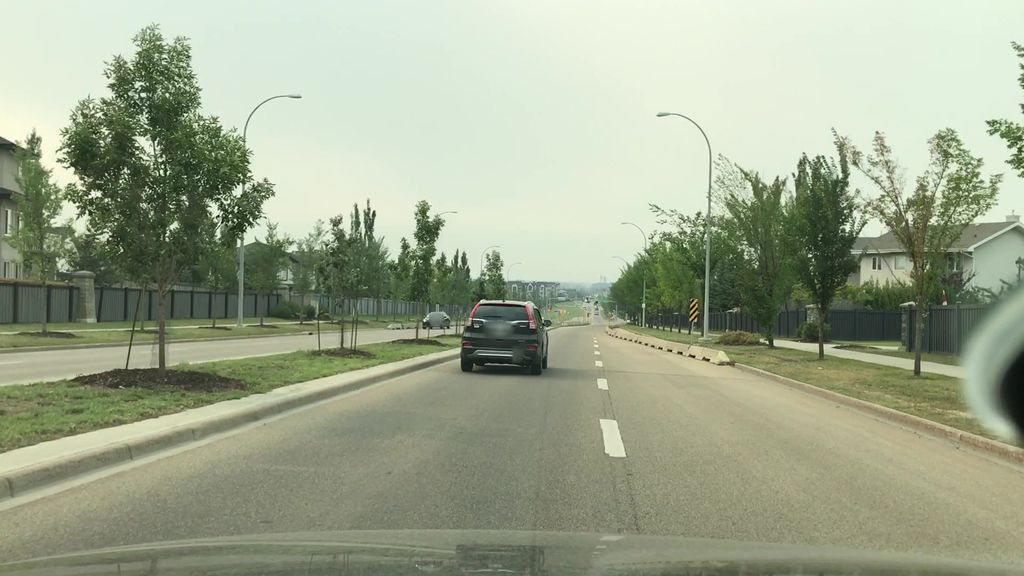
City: edmonton